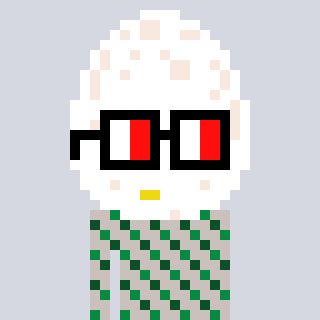
a pixel art character with square glasses with black frames and red eyes, a egg-shaped head and a foggrey-colored body on a cool background